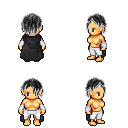
a pixel art fantasy rpg character, female body template, human, tanned skin, black cape, white pants, gray bangs hairstyle, white cloth bracers, four views (front, back, left, right), 2x2 character sprite sheet, small pixel art, hard edges, no anti-aliasing